Chest X-ray:
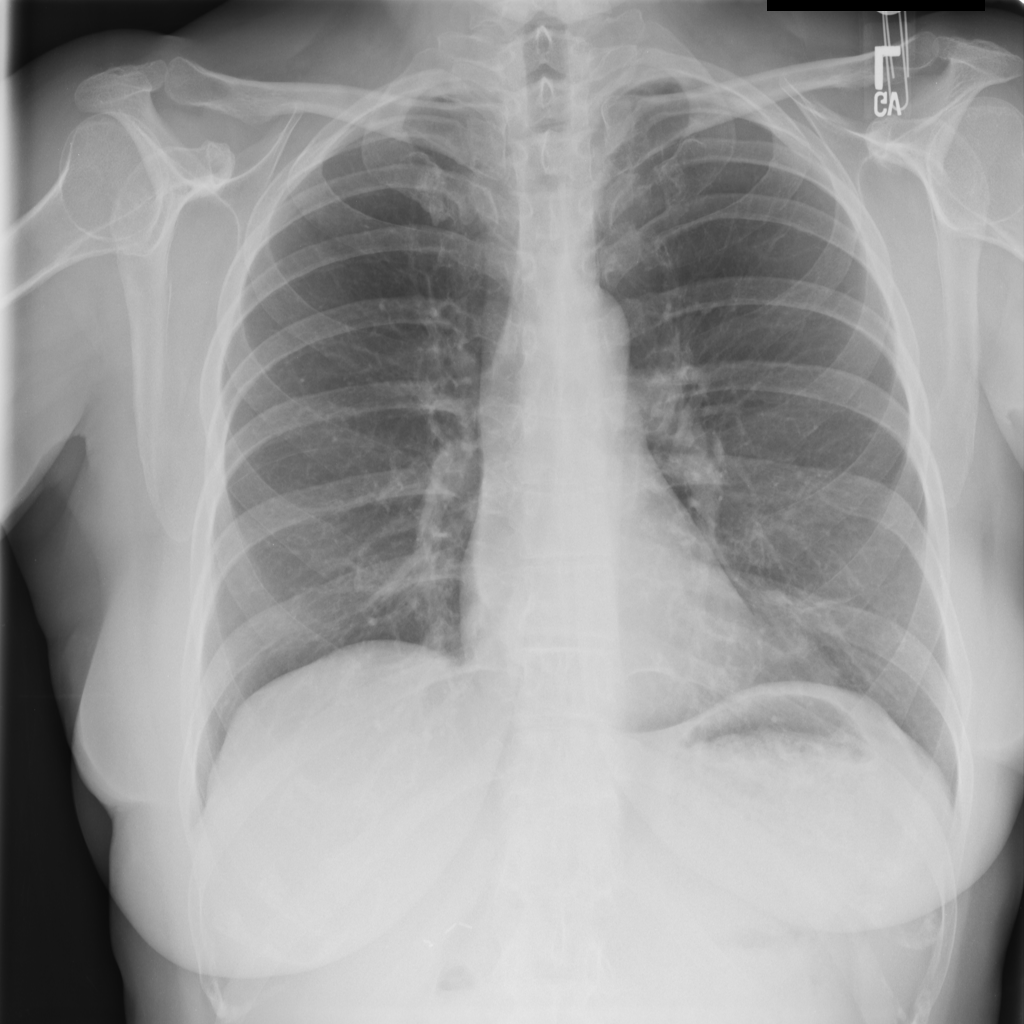
No abnormal finding: yes